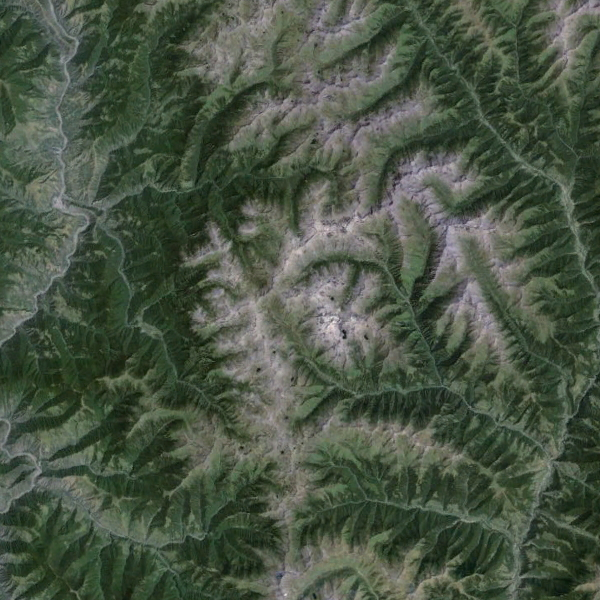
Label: Mountain